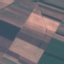
Label: AnnualCrop